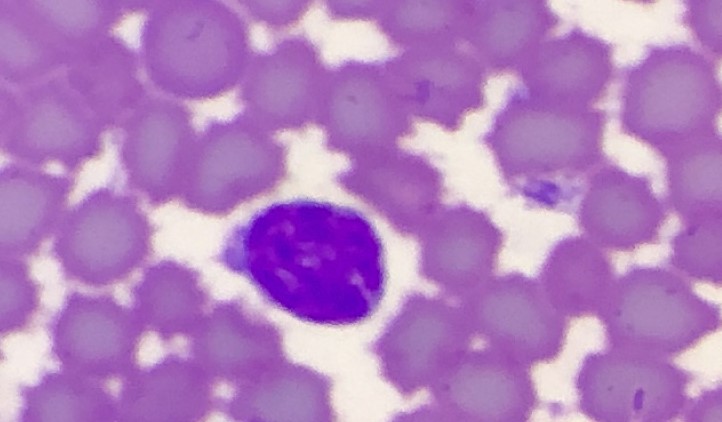
White blood cell type: Lymphocyte